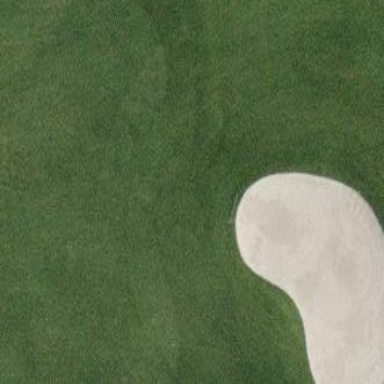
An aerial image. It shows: Sand bunker on golf course.